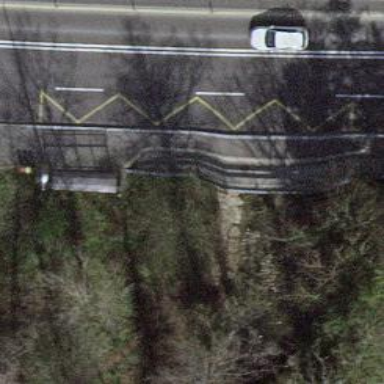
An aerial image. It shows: Bus stop along the road.